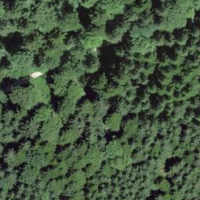
EUNIS habitat code: 43
Species observed at this site:
Circaea lutetiana
Fagus sylvatica